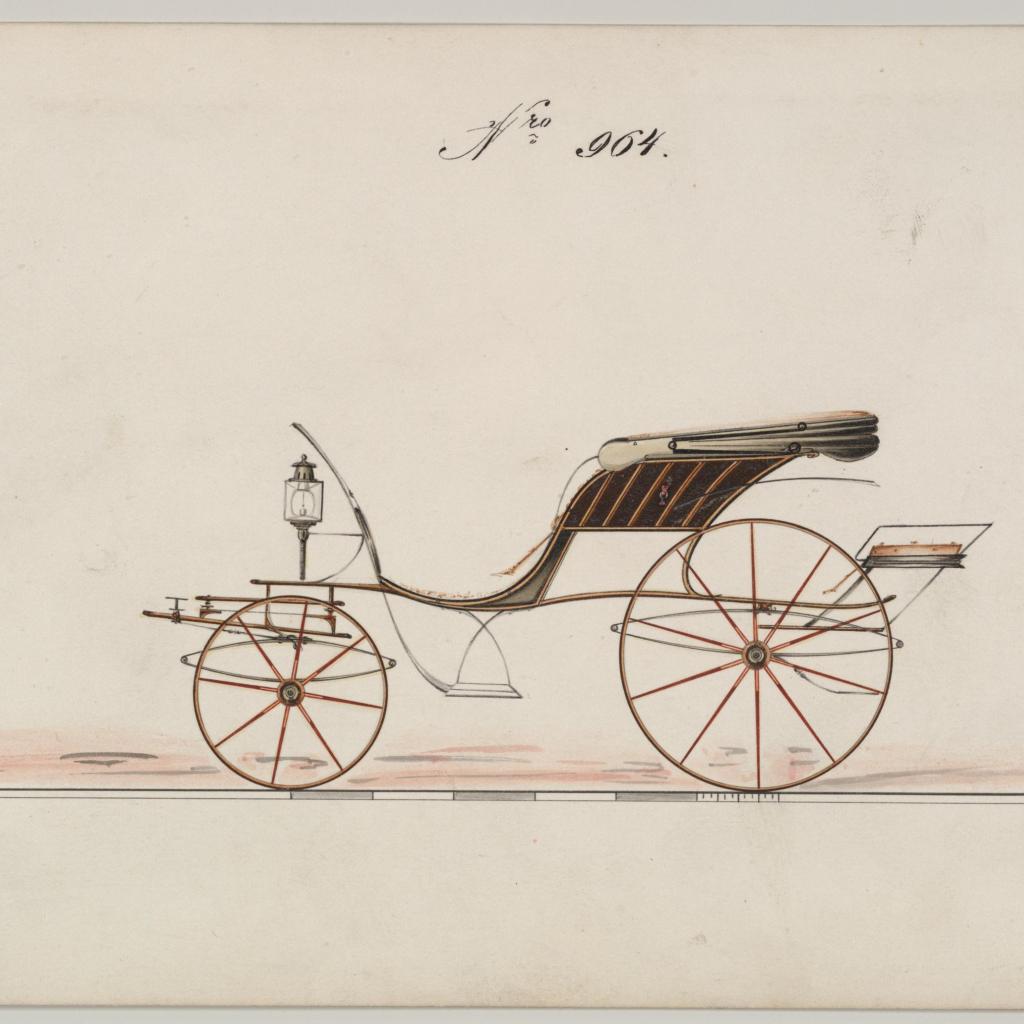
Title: Phaeton #964
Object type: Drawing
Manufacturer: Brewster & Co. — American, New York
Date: ca. 1870
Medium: Pen and black ink, watercolor and gouache with gum arabic with metallic ink
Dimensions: sheet: 6 1/16 x 9 1/16 in. (15.4 x 23 cm)
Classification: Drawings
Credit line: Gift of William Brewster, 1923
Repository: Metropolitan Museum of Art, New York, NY